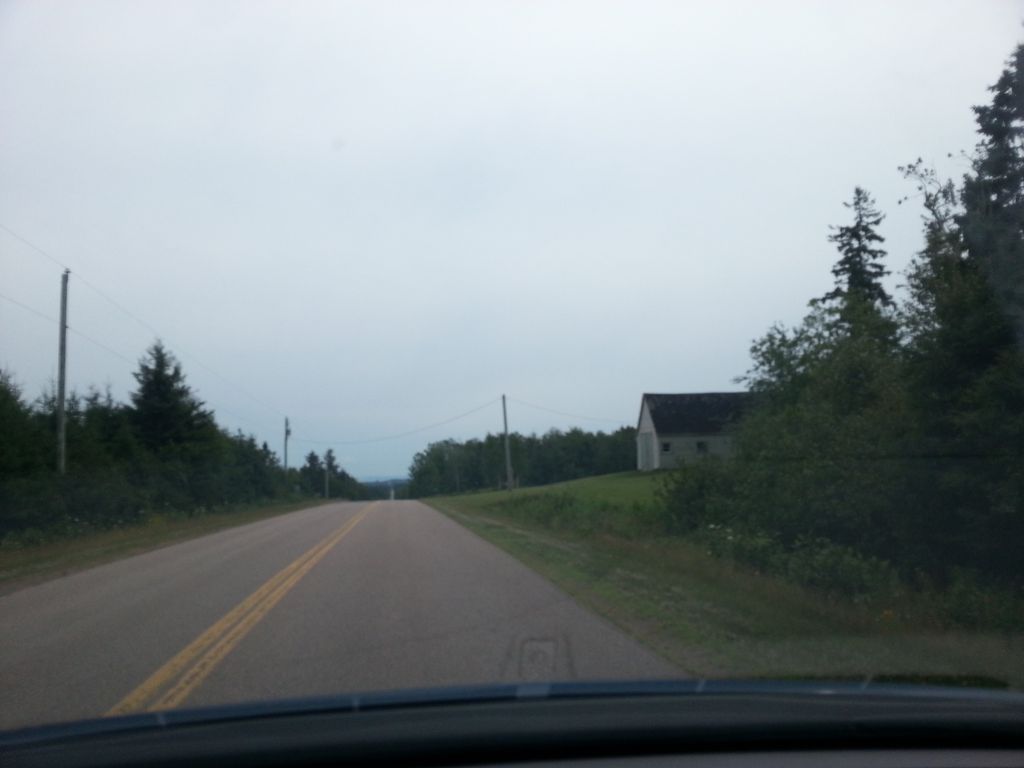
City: charlottetown